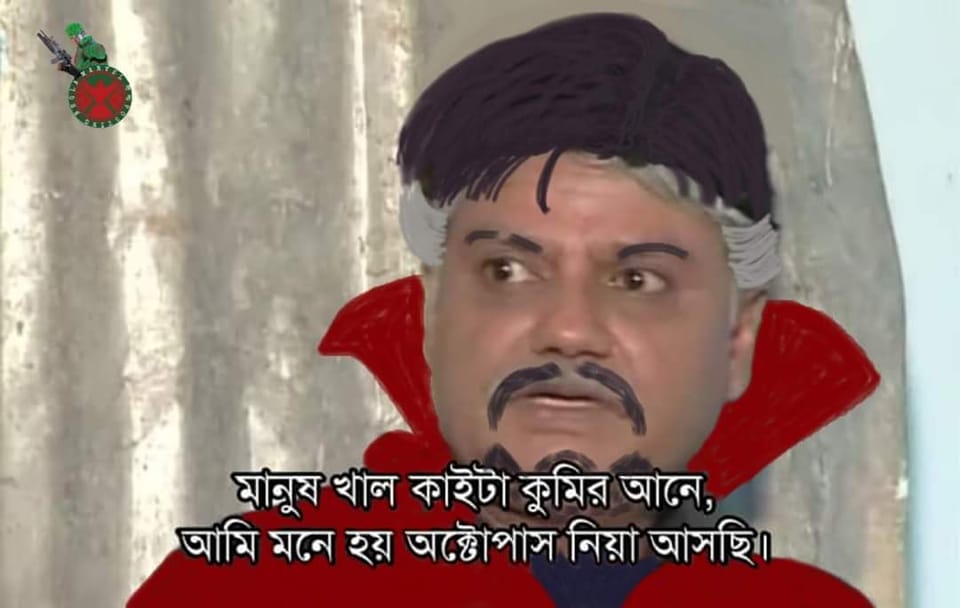
Caption: মানুষ খাল কাইটা কুমির আনে , আমি মনে হয় অক্টোপাস নিয়া আসছি ।
Label: non-hate